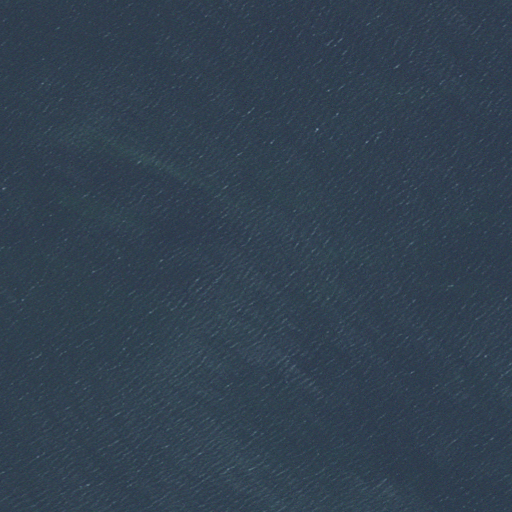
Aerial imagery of bar in Massachusetts named Middle Ground containing only open water